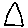
Label: triangle